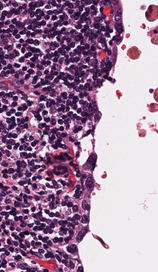
Tumor epithelial tissue: no
Tumor-associated stroma tissue: yes
Normal tissue: no